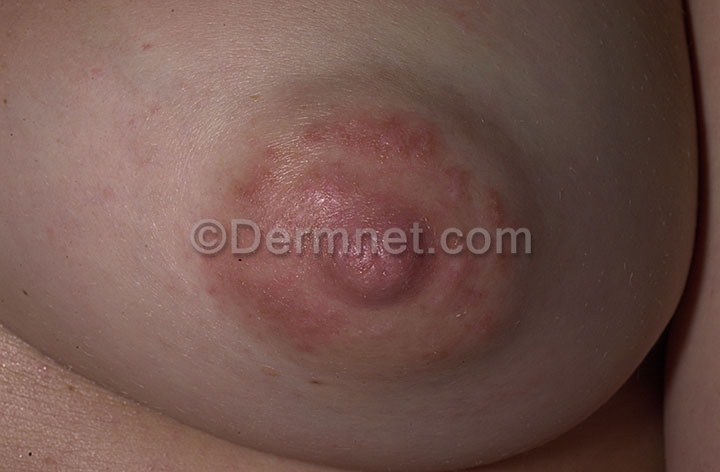
Disease: Atopic Dermatitis Photos